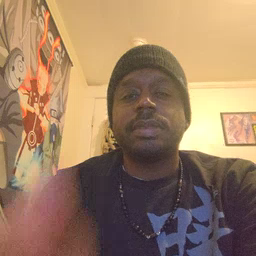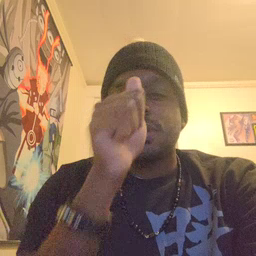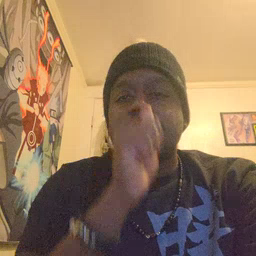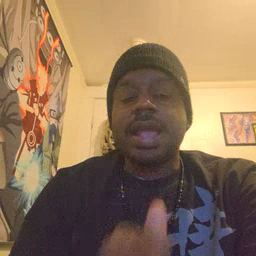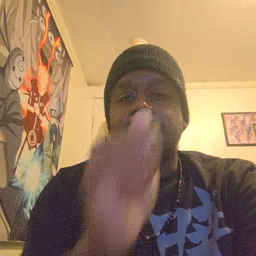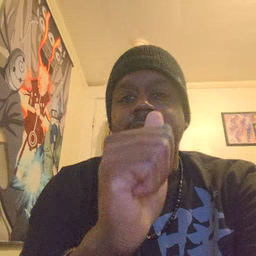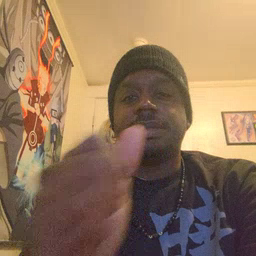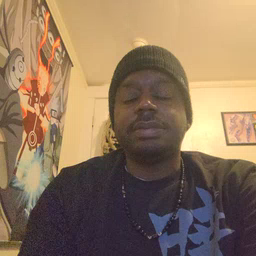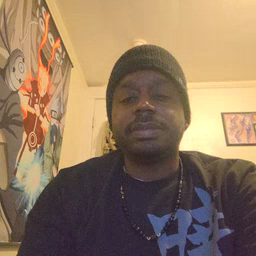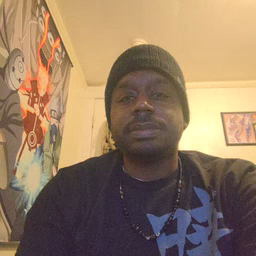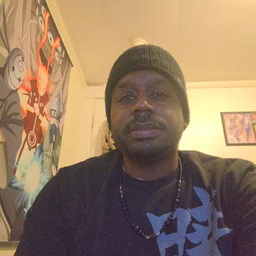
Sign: hide